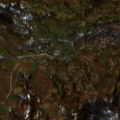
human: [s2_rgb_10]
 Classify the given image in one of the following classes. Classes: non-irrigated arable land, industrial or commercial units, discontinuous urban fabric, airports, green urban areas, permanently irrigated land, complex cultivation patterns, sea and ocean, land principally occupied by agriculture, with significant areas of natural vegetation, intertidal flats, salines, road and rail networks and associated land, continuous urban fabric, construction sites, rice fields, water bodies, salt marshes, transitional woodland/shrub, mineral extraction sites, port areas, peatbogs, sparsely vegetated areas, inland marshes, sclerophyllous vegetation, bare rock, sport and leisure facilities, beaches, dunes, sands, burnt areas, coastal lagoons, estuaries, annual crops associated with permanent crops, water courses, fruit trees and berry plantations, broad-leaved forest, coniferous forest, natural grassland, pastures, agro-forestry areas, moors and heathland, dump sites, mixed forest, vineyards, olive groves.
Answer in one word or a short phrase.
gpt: complex cultivation patterns, broad-leaved forest, transitional woodland/shrub